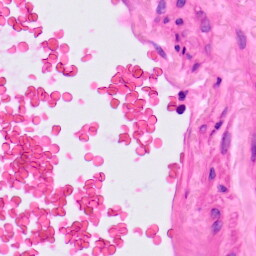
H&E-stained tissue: Lung